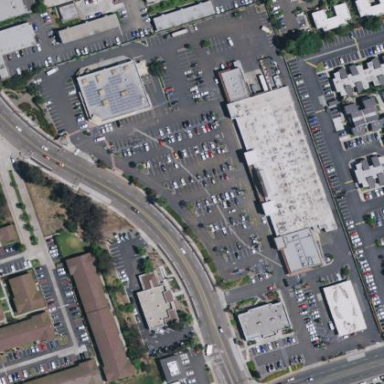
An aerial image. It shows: Retail area.